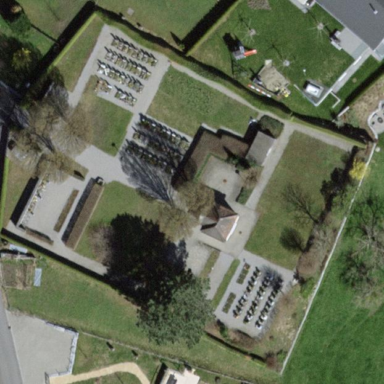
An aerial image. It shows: Graveyard.